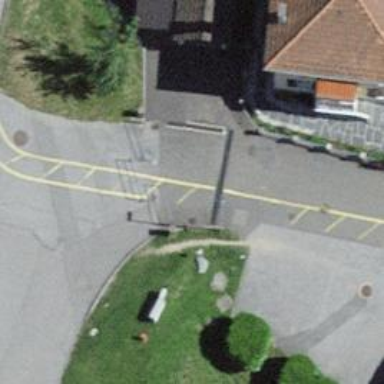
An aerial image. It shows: Cycle barrier.